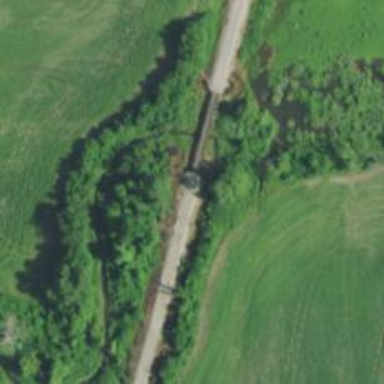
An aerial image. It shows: Preserved railway.